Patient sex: F
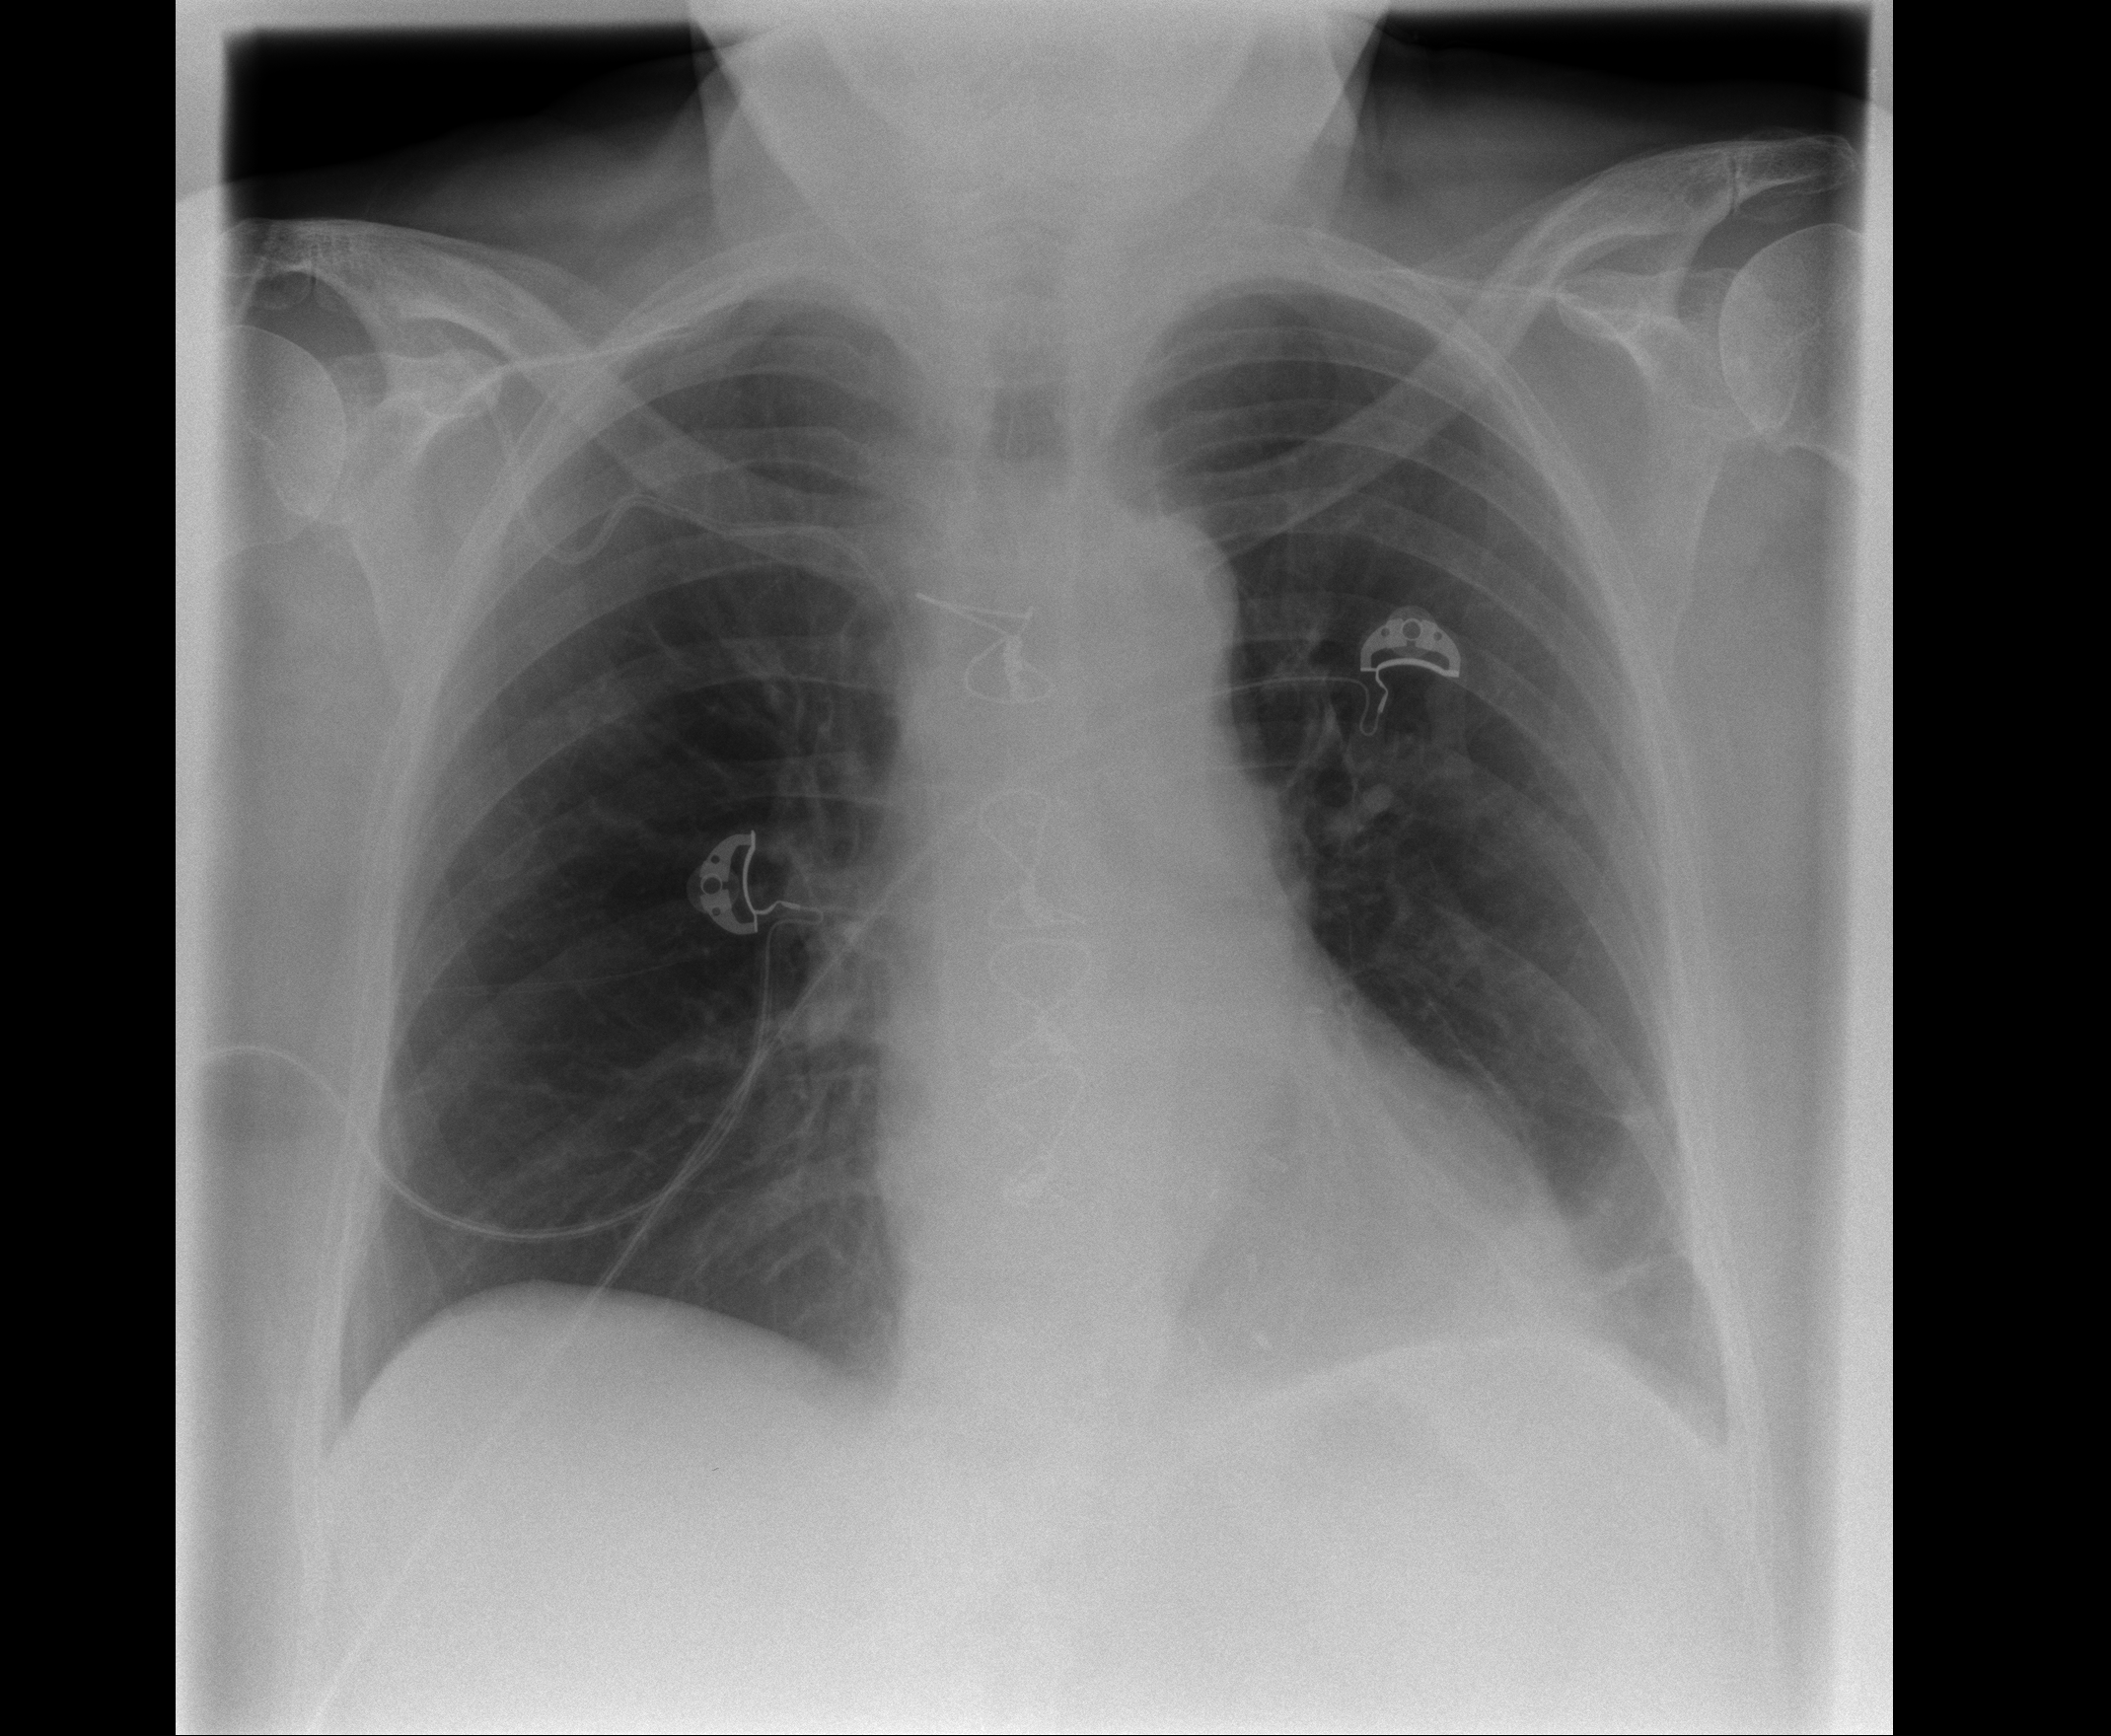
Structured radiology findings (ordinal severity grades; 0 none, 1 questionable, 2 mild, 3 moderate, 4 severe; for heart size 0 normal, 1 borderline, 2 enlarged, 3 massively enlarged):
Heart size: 0
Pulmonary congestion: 0
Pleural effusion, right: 0
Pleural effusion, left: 1
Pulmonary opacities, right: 0
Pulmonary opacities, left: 0
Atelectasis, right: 0
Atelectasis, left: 2